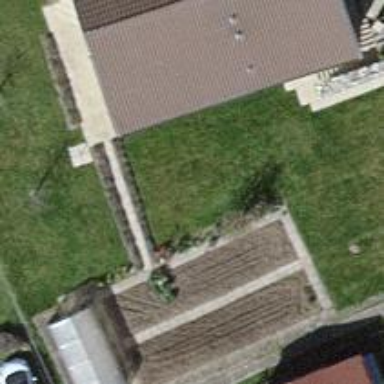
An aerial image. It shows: Garden area designated for leisure land.